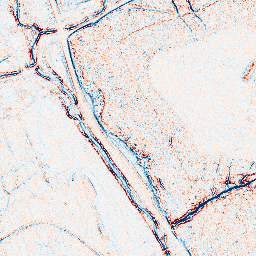
Category: edge_preserving
Decomposition family: bilateral
Decomposition parameters: d: 5
sigma_color: 50
sigma_space: 150
Upsampling method: bspline
Upsampling parameters: scale: 4
Upsampling scale: 4